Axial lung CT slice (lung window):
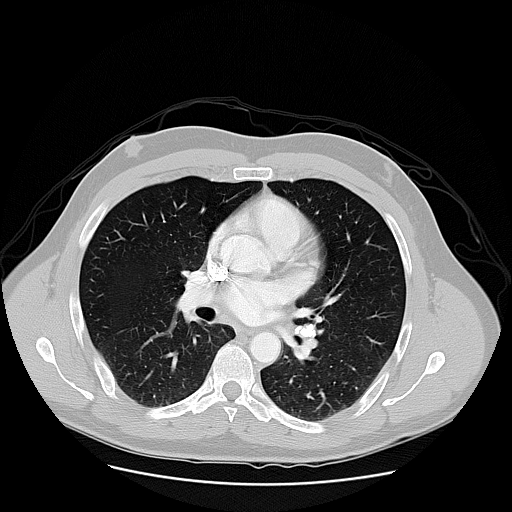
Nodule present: no